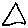
Label: triangle